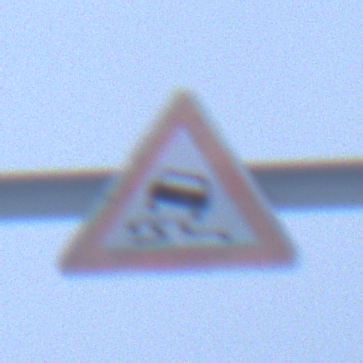
Verkehrszeichen: SchleuderOderRutschgefahr
Umgebung: Outdoor, Nature
Tageszeit: Midday
Wetter: Overcast
Licht: Natural
Jahreszeit: Winter
Kontrast: LowContrast